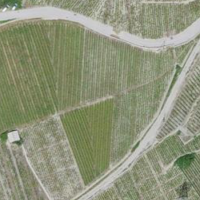
EUNIS habitat code: 40
Species observed at this site:
Chenopodium album